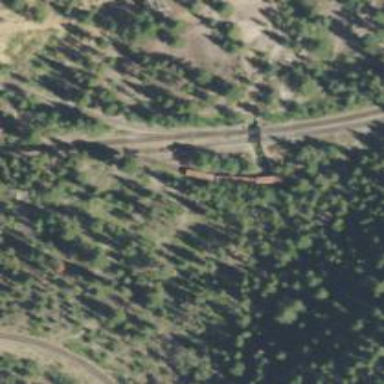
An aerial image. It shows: Preserved railway bridge.